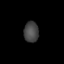
Tissue: lung
Cell type: Myeloid cells
Senescence score: 0.2311
Nuclear area (px): 299
Mean DAPI intensity: 69.161